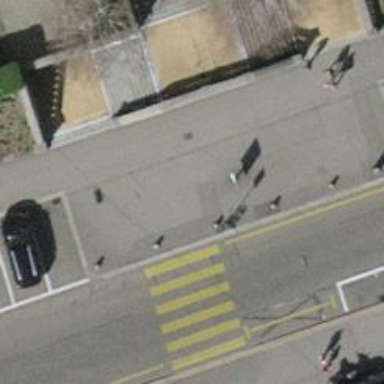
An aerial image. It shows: Kerb barrier.